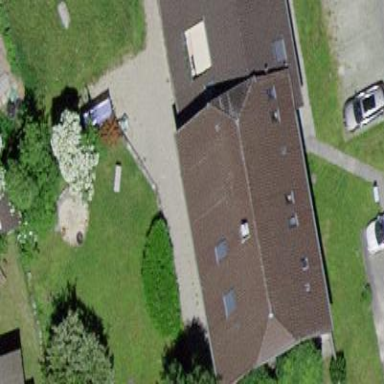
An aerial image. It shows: Residential building.